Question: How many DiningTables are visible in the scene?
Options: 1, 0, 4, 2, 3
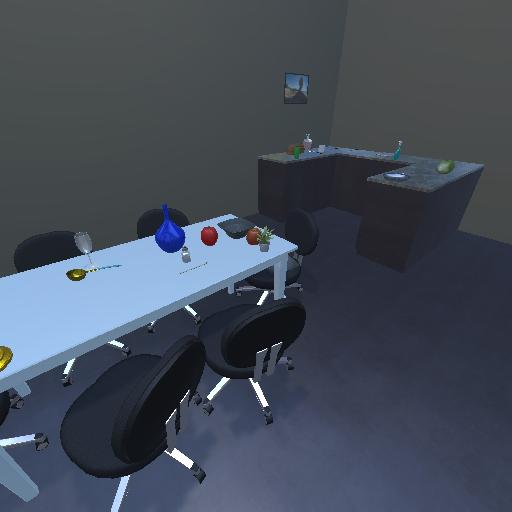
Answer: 1